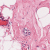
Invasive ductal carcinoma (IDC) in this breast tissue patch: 0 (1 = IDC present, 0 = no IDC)